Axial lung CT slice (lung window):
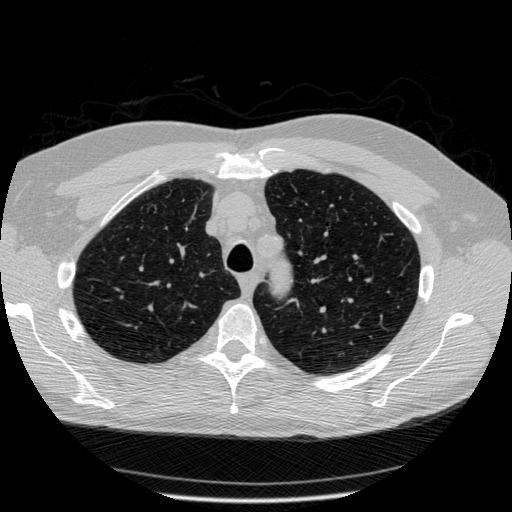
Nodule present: no